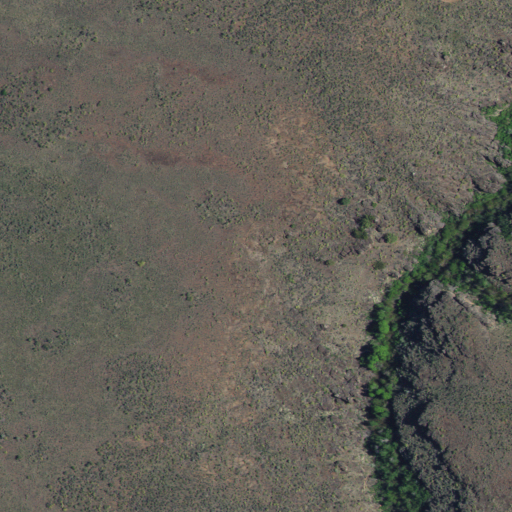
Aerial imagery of valley in Idaho named Hays Canyon containing shrub and open development